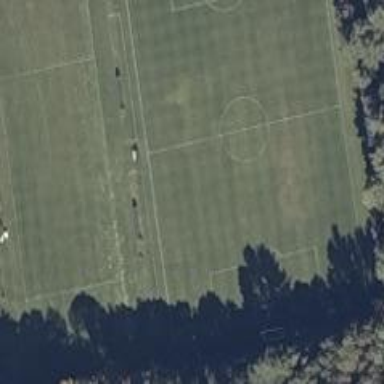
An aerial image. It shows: Soccer pitch for leisure land activities.